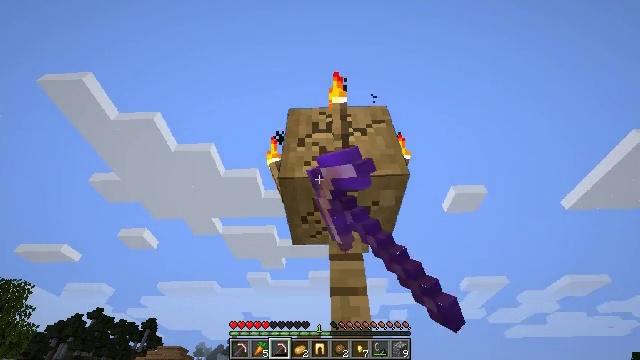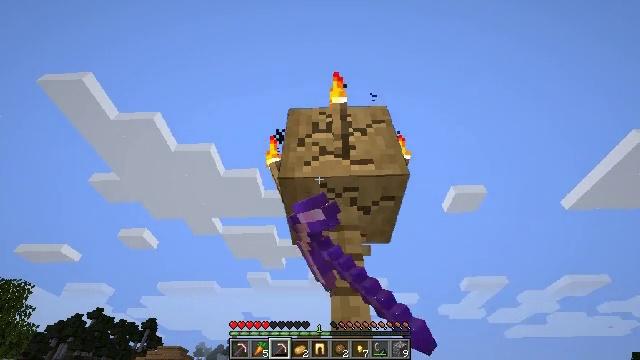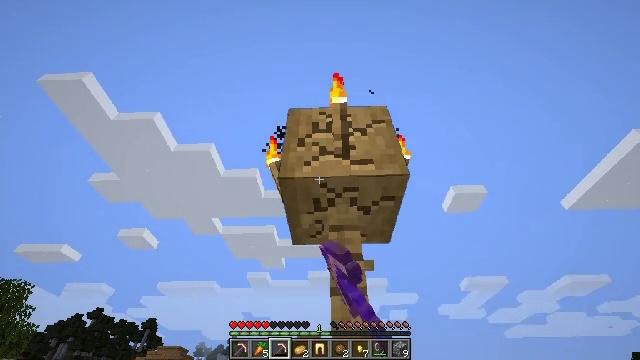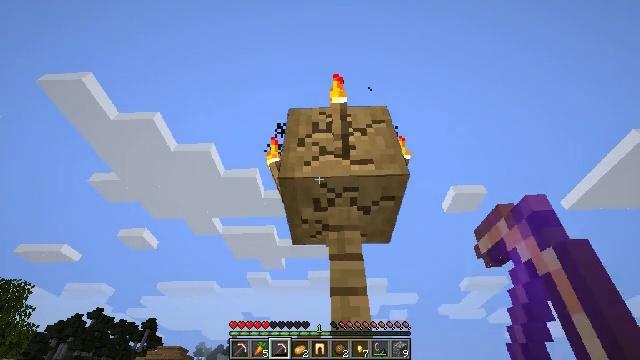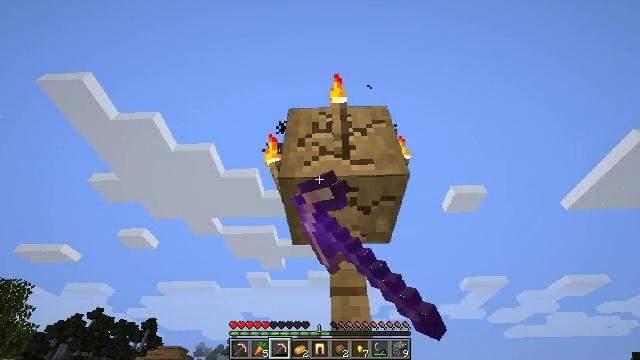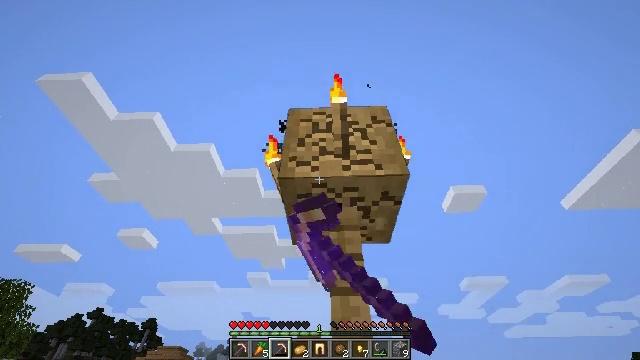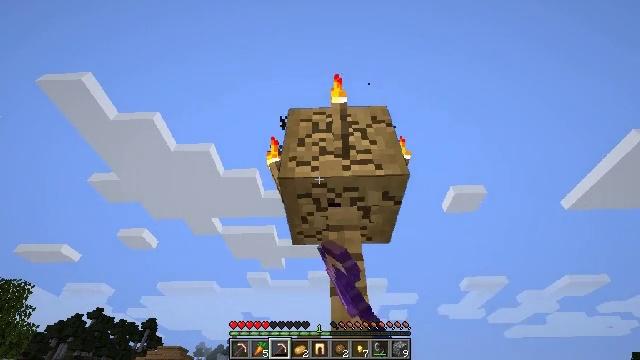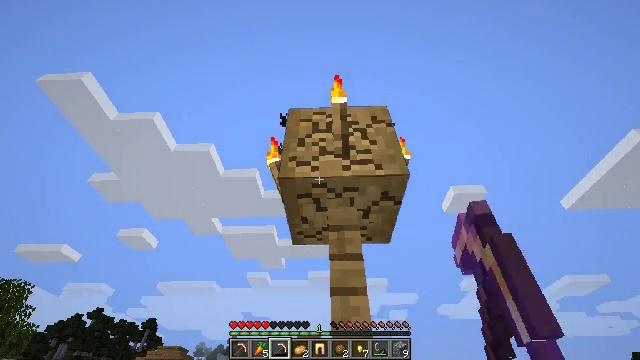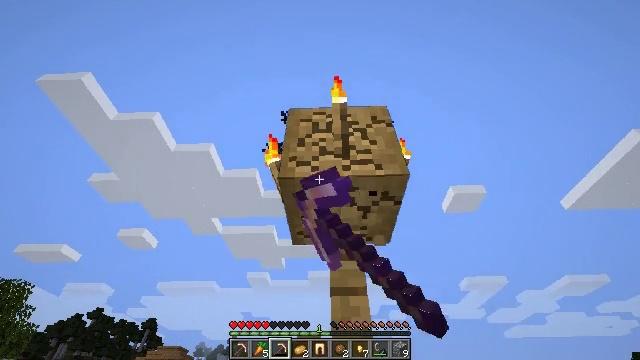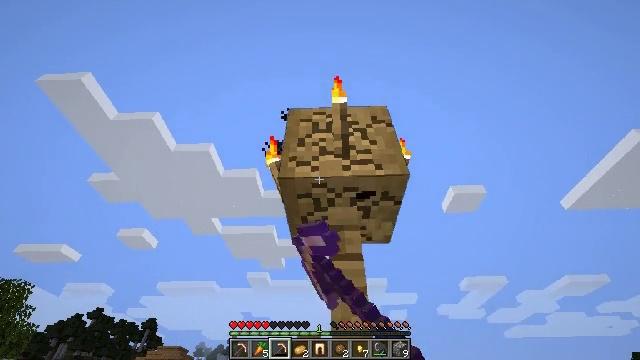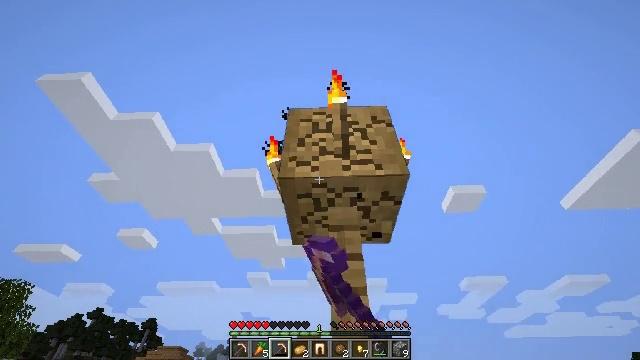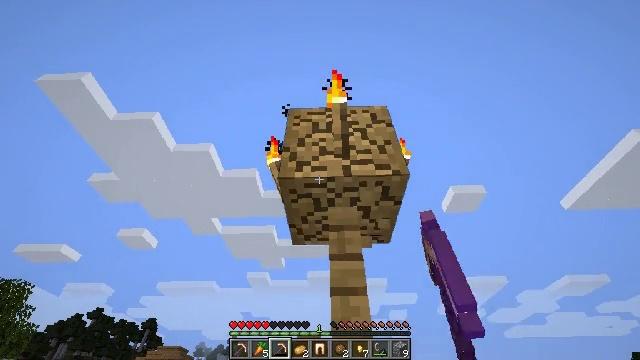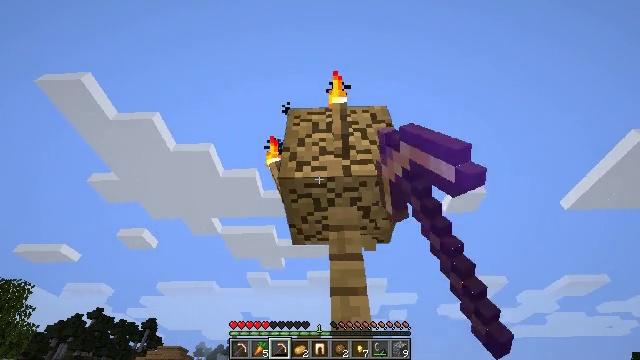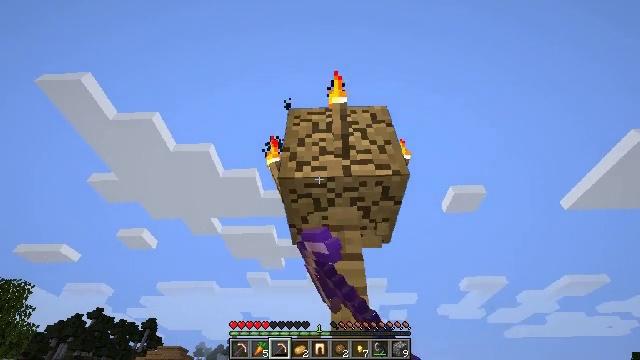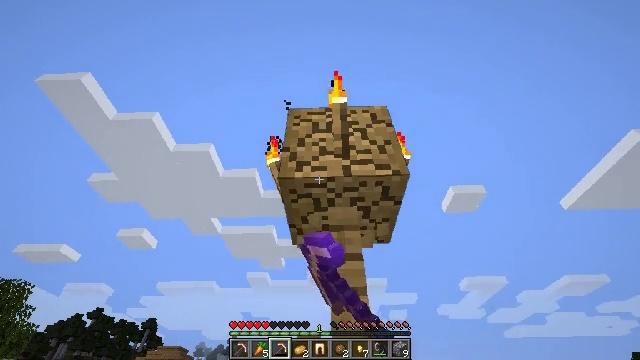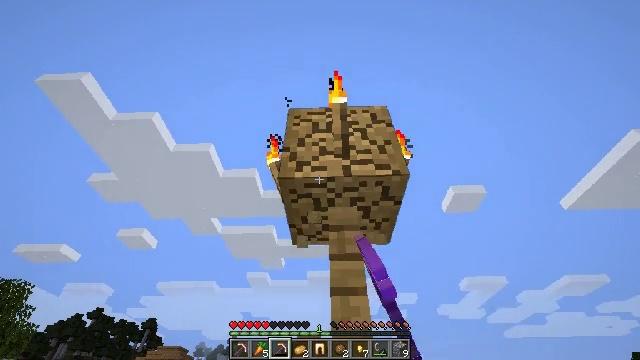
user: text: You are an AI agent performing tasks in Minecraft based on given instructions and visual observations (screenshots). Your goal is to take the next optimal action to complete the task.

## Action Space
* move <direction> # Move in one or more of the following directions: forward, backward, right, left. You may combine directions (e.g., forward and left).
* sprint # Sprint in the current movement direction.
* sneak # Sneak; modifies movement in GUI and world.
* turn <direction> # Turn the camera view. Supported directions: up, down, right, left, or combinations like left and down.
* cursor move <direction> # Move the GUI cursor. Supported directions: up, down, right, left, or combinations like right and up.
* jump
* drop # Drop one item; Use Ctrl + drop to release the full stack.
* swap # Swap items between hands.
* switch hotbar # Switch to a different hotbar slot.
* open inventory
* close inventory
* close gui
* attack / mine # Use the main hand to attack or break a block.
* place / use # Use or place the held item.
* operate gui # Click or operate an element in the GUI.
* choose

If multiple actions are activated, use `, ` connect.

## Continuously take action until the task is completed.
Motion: motion action
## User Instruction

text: Break the stripped oak wood blocks.
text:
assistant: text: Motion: attack / mine
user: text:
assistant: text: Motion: attack / mine
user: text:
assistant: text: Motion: attack / mine
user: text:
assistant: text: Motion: attack / mine
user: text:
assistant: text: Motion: attack / mine
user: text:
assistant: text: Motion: attack / mine
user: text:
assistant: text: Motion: attack / mine
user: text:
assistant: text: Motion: attack / mine
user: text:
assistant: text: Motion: attack / mine
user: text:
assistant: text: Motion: attack / mine
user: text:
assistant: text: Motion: attack / mine
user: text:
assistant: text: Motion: attack / mine
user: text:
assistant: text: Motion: attack / mine
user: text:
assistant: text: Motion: attack / mine
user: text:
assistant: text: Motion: attack / mine
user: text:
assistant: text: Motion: attack / mine
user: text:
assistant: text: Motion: attack / mine
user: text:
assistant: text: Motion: attack / mine
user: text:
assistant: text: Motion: attack / mine
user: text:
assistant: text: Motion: no_op
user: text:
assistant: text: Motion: no_op
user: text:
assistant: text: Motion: no_op
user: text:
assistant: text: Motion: no_op